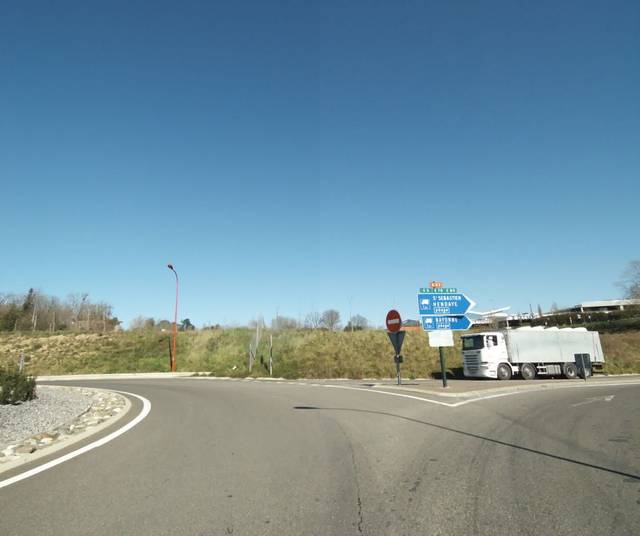
Region: France
Coordinates: 43.374, -1.682